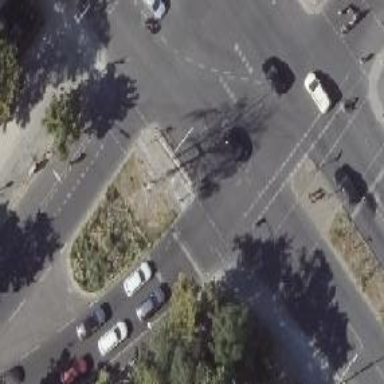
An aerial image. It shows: Road crossing with traffic signals.